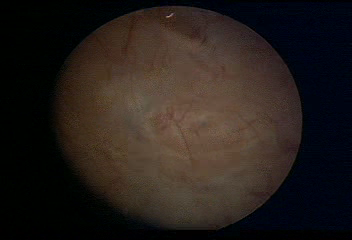
Modality: WLC
Class: Normal mucosa
Bladder cancer association: No